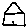
Label: house